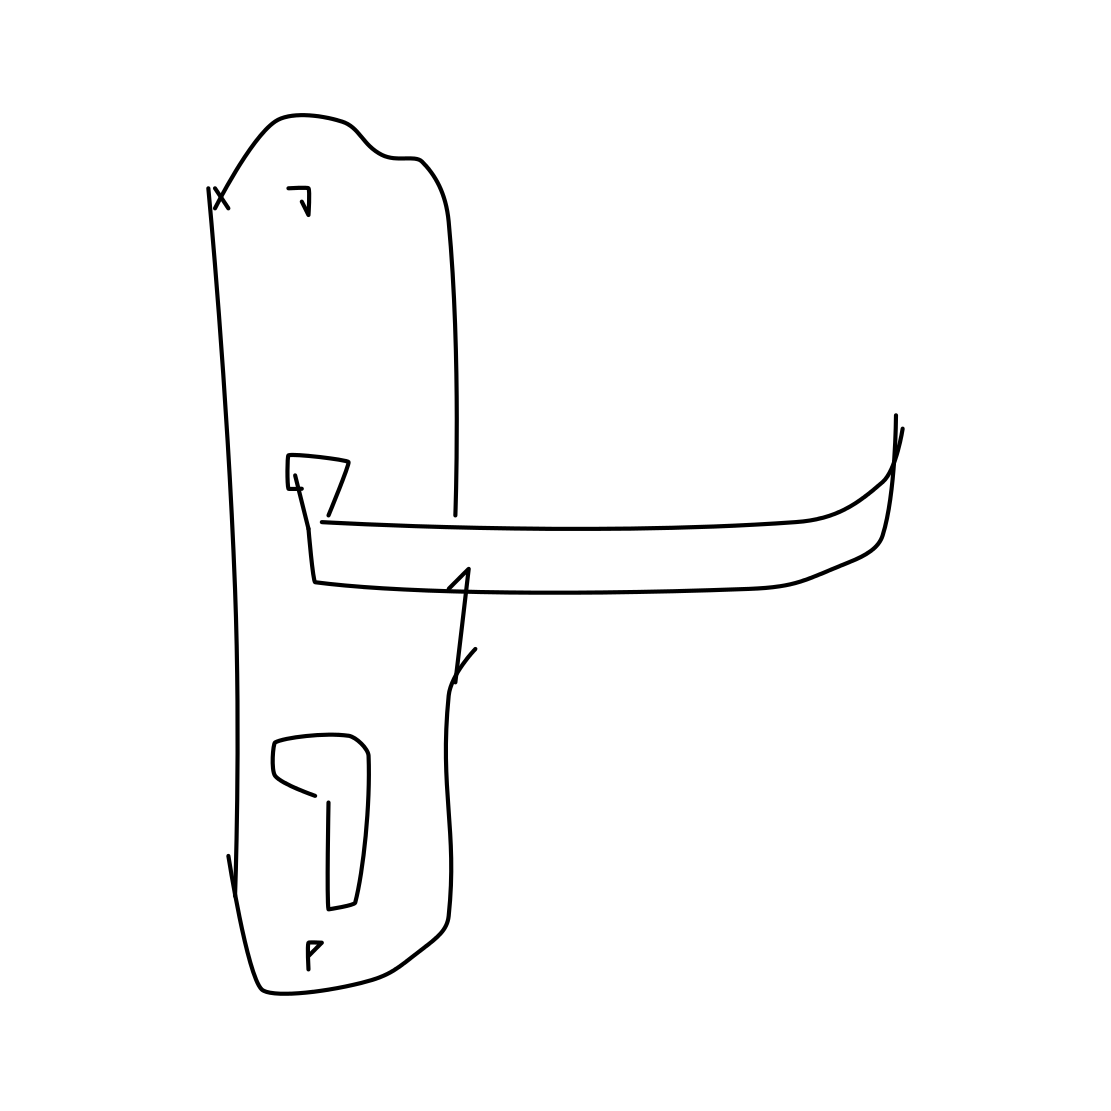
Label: door handle